Question: I try to open a static file (a PNG image) in my web browser but it returns a 404.
I then stop and start the website and try again and I can see the image. But as soon as I hit CTRL+F5 in my browser, I will get a 404 again.
Here's a part of the IIS log:
'''
2013-04-13 12:37:05 1.2.3.4 GET /files/01/018a9b17-a1ee-47ca-bf6d-9c13667c1dc3.png - 80 user 5.6.7.8 Mozilla/5.0 200 0 0 1809
2013-04-13 12:37:06 1.2.3.4 GET /files/01/018a9b17-a1ee-47ca-bf6d-9c13667c1dc3.png - 80 user 5.6.7.8 Mozilla/5.0 304 0 0 78
2013-04-13 12:37:06 1.2.3.4 GET /files/01/018a9b17-a1ee-47ca-bf6d-9c13667c1dc3.png - 80 user 5.6.7.8 Mozilla/5.0 304 0 0 62
2013-04-13 12:37:06 1.2.3.4 GET /files/01/018a9b17-a1ee-47ca-bf6d-9c13667c1dc3.png - 80 user 5.6.7.8 Mozilla/5.0 304 0 0 46
2013-04-13 12:37:07 1.2.3.4 GET /files/01/018a9b17-a1ee-47ca-bf6d-9c13667c1dc3.png - 80 user 5.6.7.8 Mozilla/5.0 304 0 0 62
2013-04-13 12:37:07 1.2.3.4 GET /files/01/018a9b17-a1ee-47ca-bf6d-9c13667c1dc3.png - 80 user 5.6.7.8 Mozilla/5.0 304 0 0 62
2013-04-13 12:37:15 1.2.3.4 GET /files/01/018a9b17-a1ee-47ca-bf6d-9c13667c1dc3.png - 80 user 5.6.7.8 Mozilla/5.0 200 0 0 15
2013-04-13 12:37:15 1.2.3.4 GET /files/01/018a9b17-a1ee-47ca-bf6d-9c13667c1dc3.png - 80 user 5.6.7.8 Mozilla/5.0 200 0 0 15
2013-04-13 12:37:15 1.2.3.4 GET /files/01/018a9b17-a1ee-47ca-bf6d-9c13667c1dc3.png - 80 user 5.6.7.8 Mozilla/5.0 200 0 0 15
2013-04-13 12:37:15 1.2.3.4 GET /files/01/018a9b17-a1ee-47ca-bf6d-9c13667c1dc3.png - 80 user 5.6.7.8 Mozilla/5.0 200 0 0 15
2013-04-13 12:37:38 1.2.3.4 GET /files/01/018a9b17-a1ee-47ca-bf6d-9c13667c1dc3.png - 80 user 5.6.7.8 Mozilla/5.0 404 0 0 62
'''
As you can see, I was able to get the image a couple of times. But then it returned a 404. I've tried this a few times and the behaviour is the same.
My guess is that it has something to do with caching in IIS. But where should I look?
I did some analysis with Process Monitor, but to mo me it seems there's nothing wrong there...

<URL>
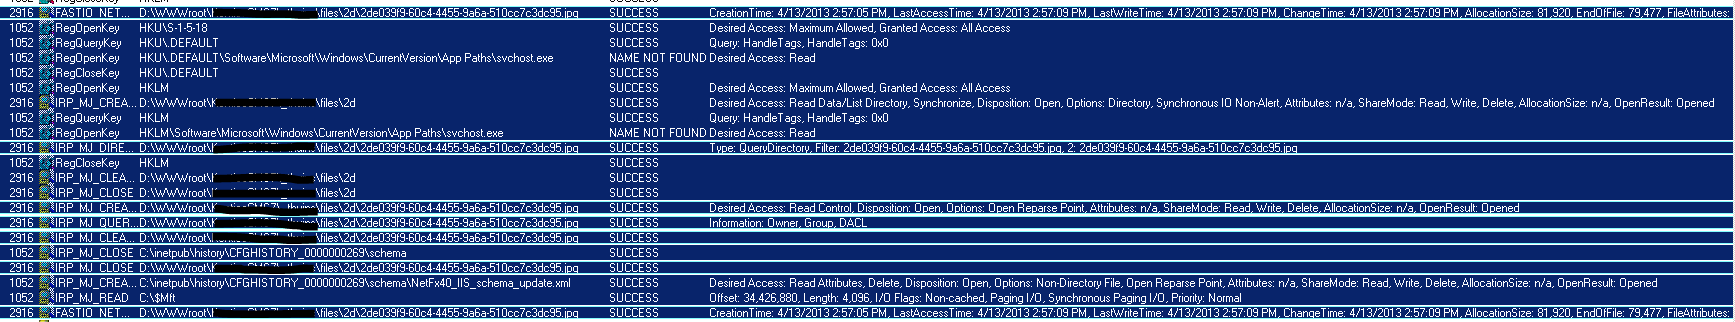
Answer: The website is a Kentico website and by default all requests go through the Kentico router handler. By adding the folder to the exclusion list in Site Manager, Settings, URLs and SEO, Excluded URLs the website now works correctly.